Brain MRI, t1w sequence, axial 2D slice.
Patient: age 52, sex M, weight 78 kg, height 1.78 m
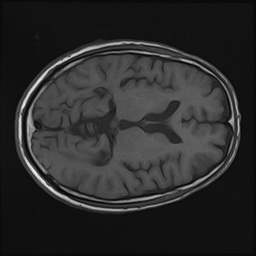